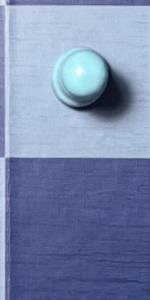
Label: Empty